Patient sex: F
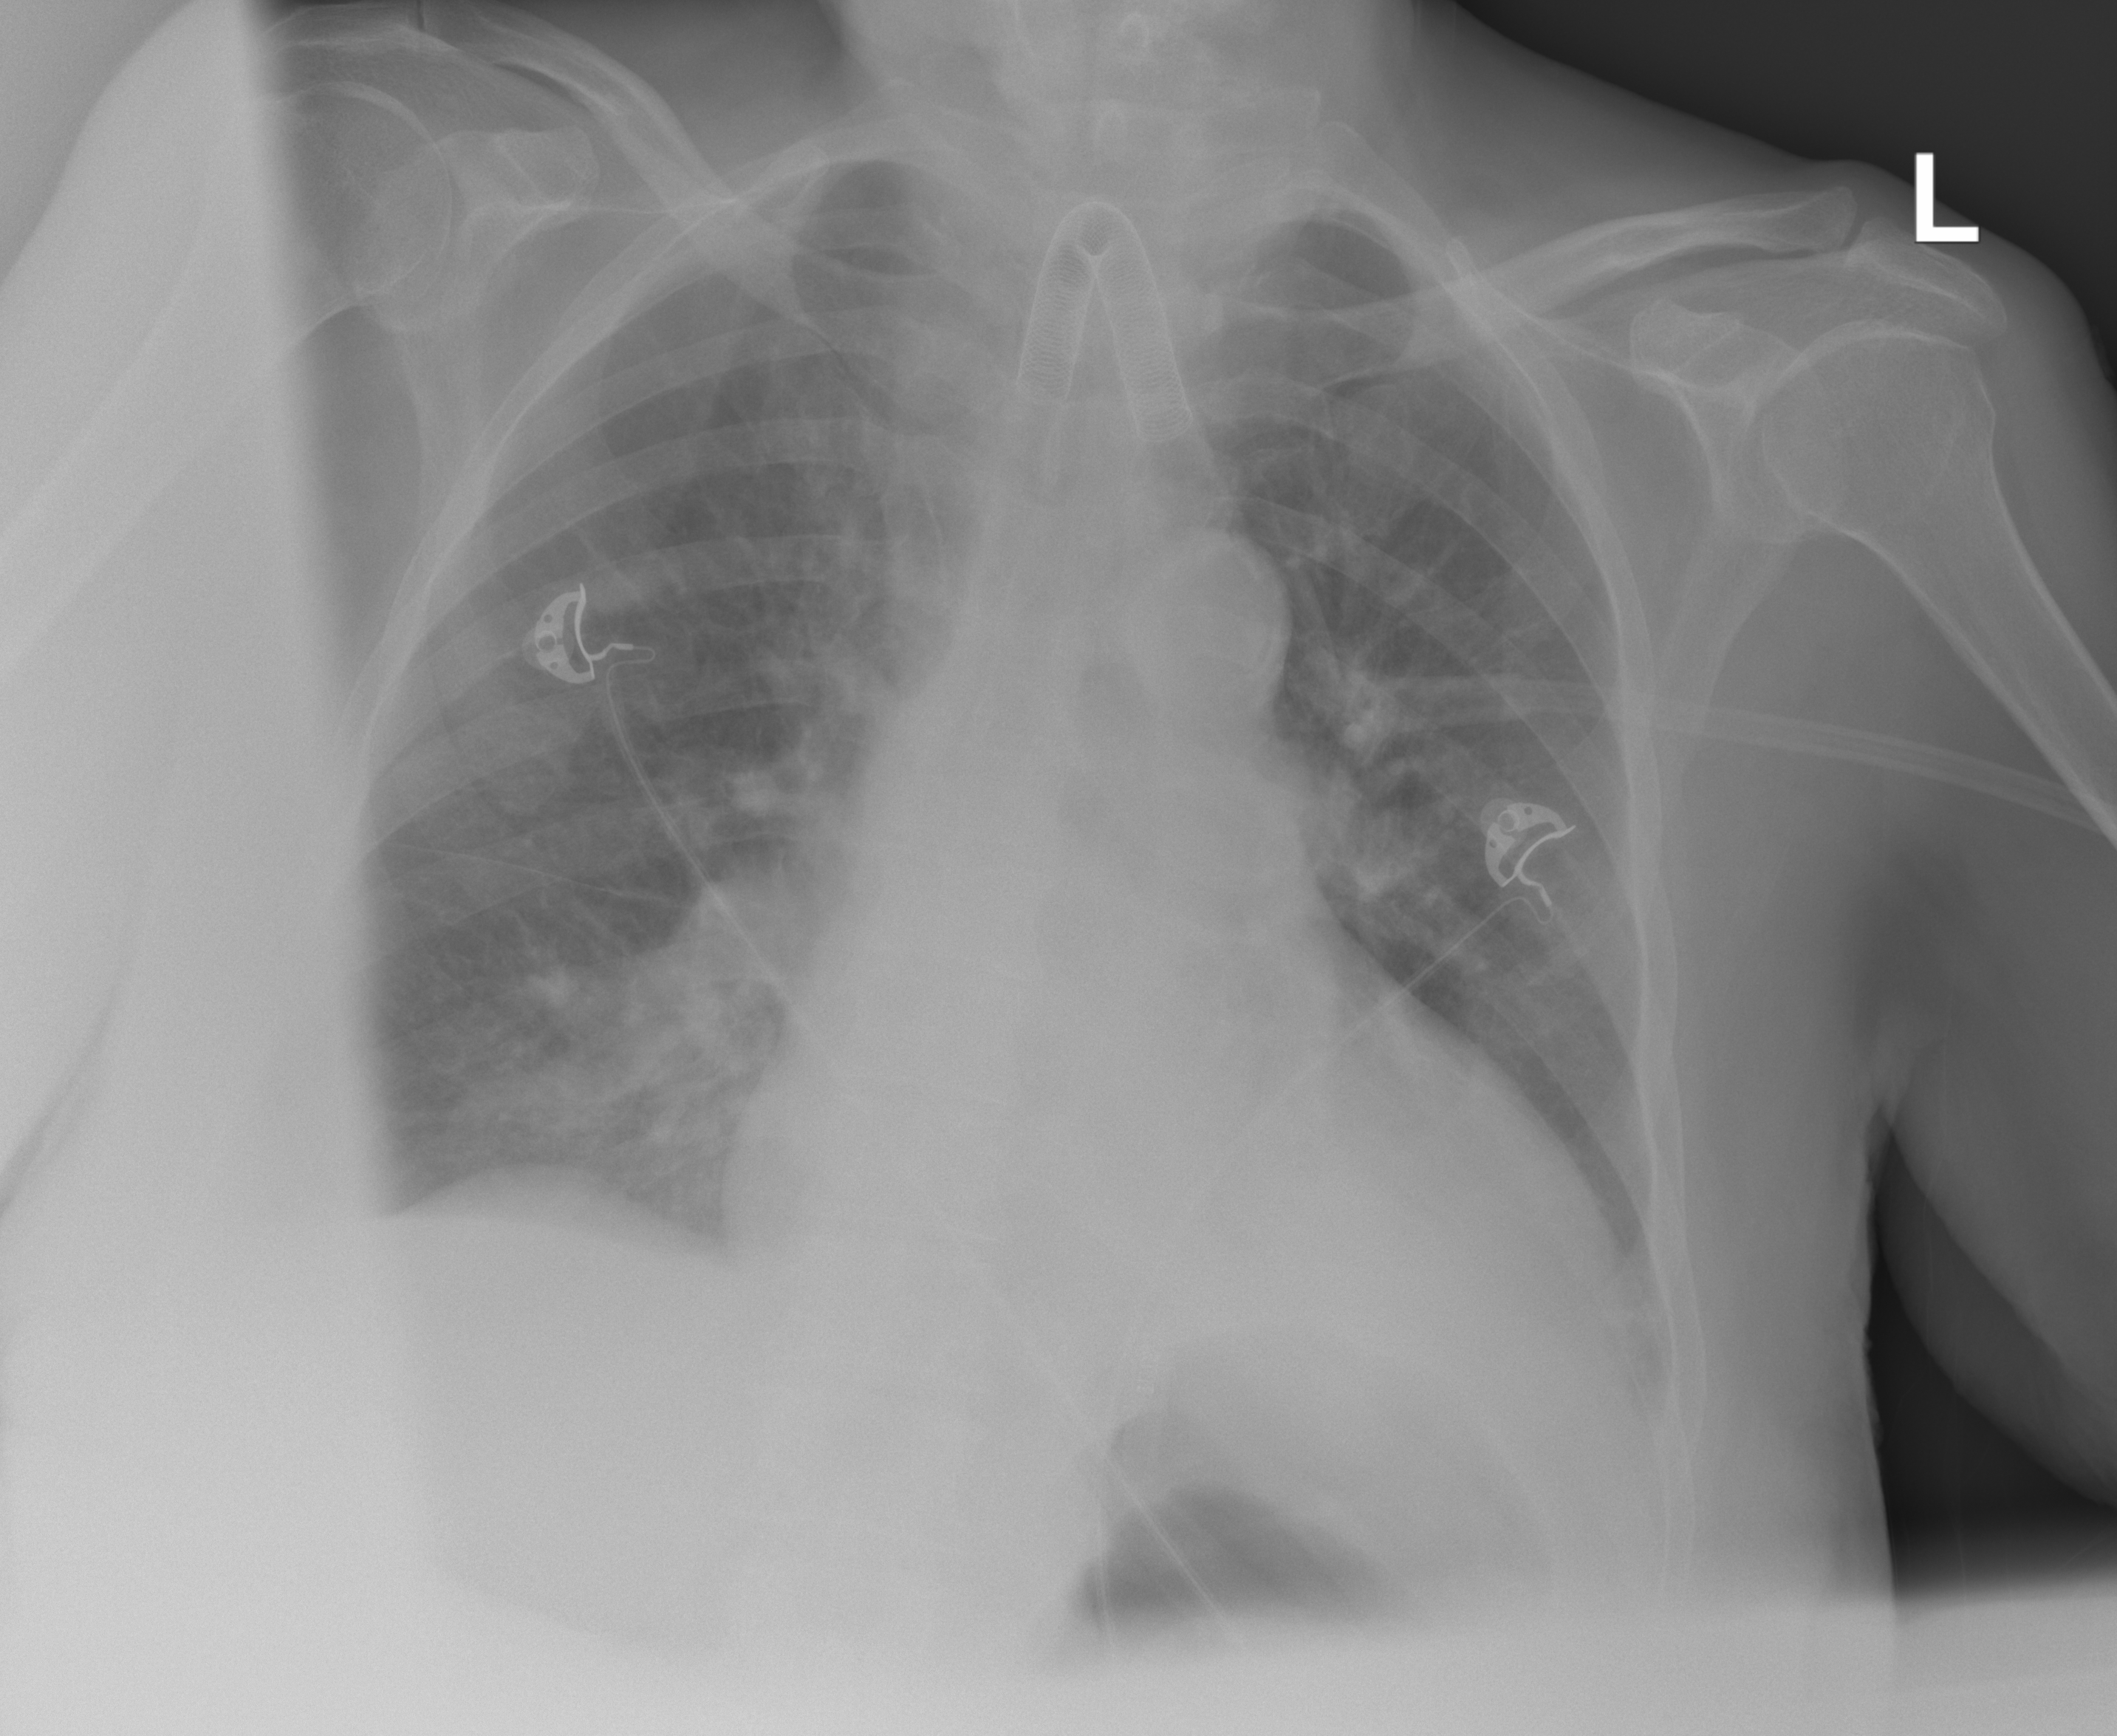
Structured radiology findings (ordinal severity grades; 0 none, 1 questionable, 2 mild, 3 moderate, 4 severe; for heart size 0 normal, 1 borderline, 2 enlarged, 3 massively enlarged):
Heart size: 2
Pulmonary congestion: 0
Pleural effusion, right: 0
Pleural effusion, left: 2
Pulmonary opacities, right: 3
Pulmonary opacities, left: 0
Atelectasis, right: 2
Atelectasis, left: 2